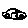
Label: car